Два небольших деревянных бруска $A$ и $B$ с одинаковой массой $m$ соединены невесомой пружиной с коэффициентом жёсткости $k$ и помещены в угол между стеной и гладкой горизонтальной поверхностью, как показано на рисунке. Пружину сжимают на величину $d_0$ и затем отпускают.
Как будут двигаться бруски относительно их центра масс $C$ после того, как $B$ оторвётся от стены?
Найдите частоту $f$, амплитуду $a$ и энергию $E_C$ с системе отсчёта, связанной с $C$, для этого движения. $\textit{Примечание:}$ в системе отсчёта, движущейся равномерно относительно земли, тоже справедливы закон сохранения энергии и второй закон Ньютона.
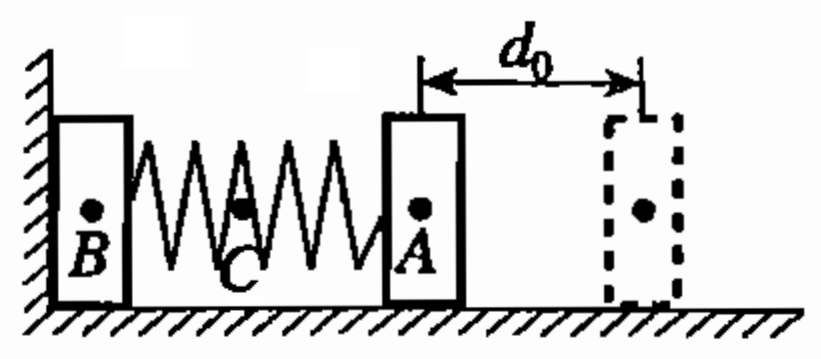
Как будут двигаться бруски относительно их центра масс $C$ после того, как $B$ оторвётся от стены?
Ответ: Центр масс $C$ будет двигаться со скоростью\[v_C=\frac{d_0}{2}\sqrt{\frac{k}{m}},\]бруски будут колебаться относительно него, находясь в противофазе.

Найдите частоту $f$, амплитуду $a$ и энергию $E_C$ с системе отсчёта, связанной с $C$, для этого движения.
Ответ: \[f=\frac{1}{\pi}\sqrt{\frac{k}{2m}}, a=\frac{d_0}{2\sqrt2}, E_C=\frac{1}{4}kd_0^2.\]
Темы:
T, Механика, Динамика, Китайские, Пружина